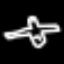
Label: airplane